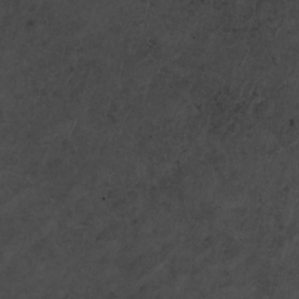
Label: non_frost